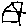
Label: house